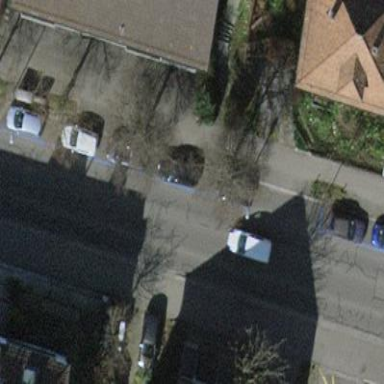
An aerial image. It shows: Parking lane for vehicles.